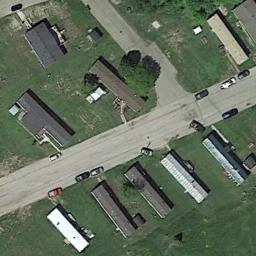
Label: mobile_home_park